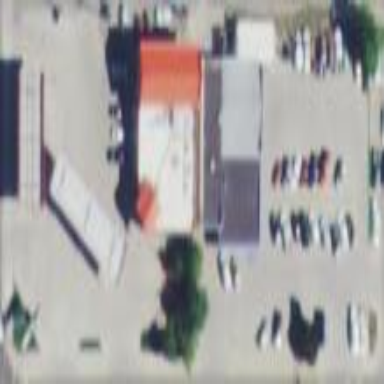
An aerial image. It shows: Retail area.